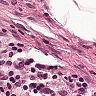
Metastatic tissue present: no